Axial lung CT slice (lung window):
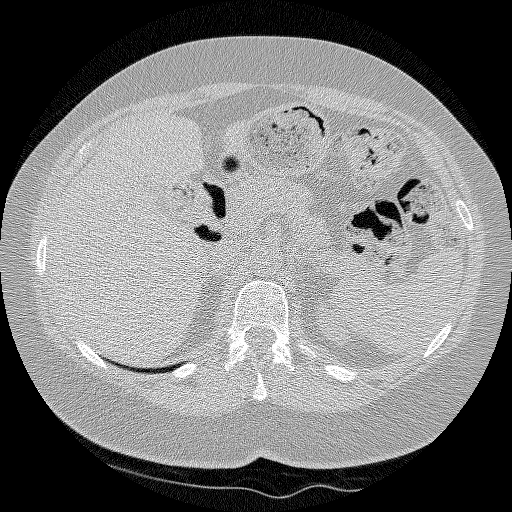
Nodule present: no